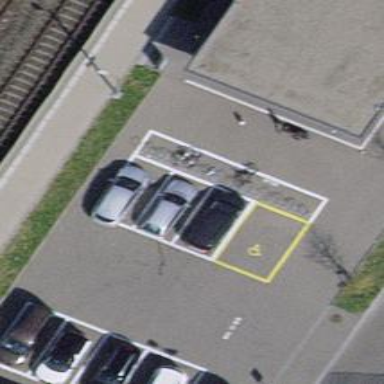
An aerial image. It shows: Bicycle parking area with stands.